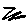
Label: zigzag